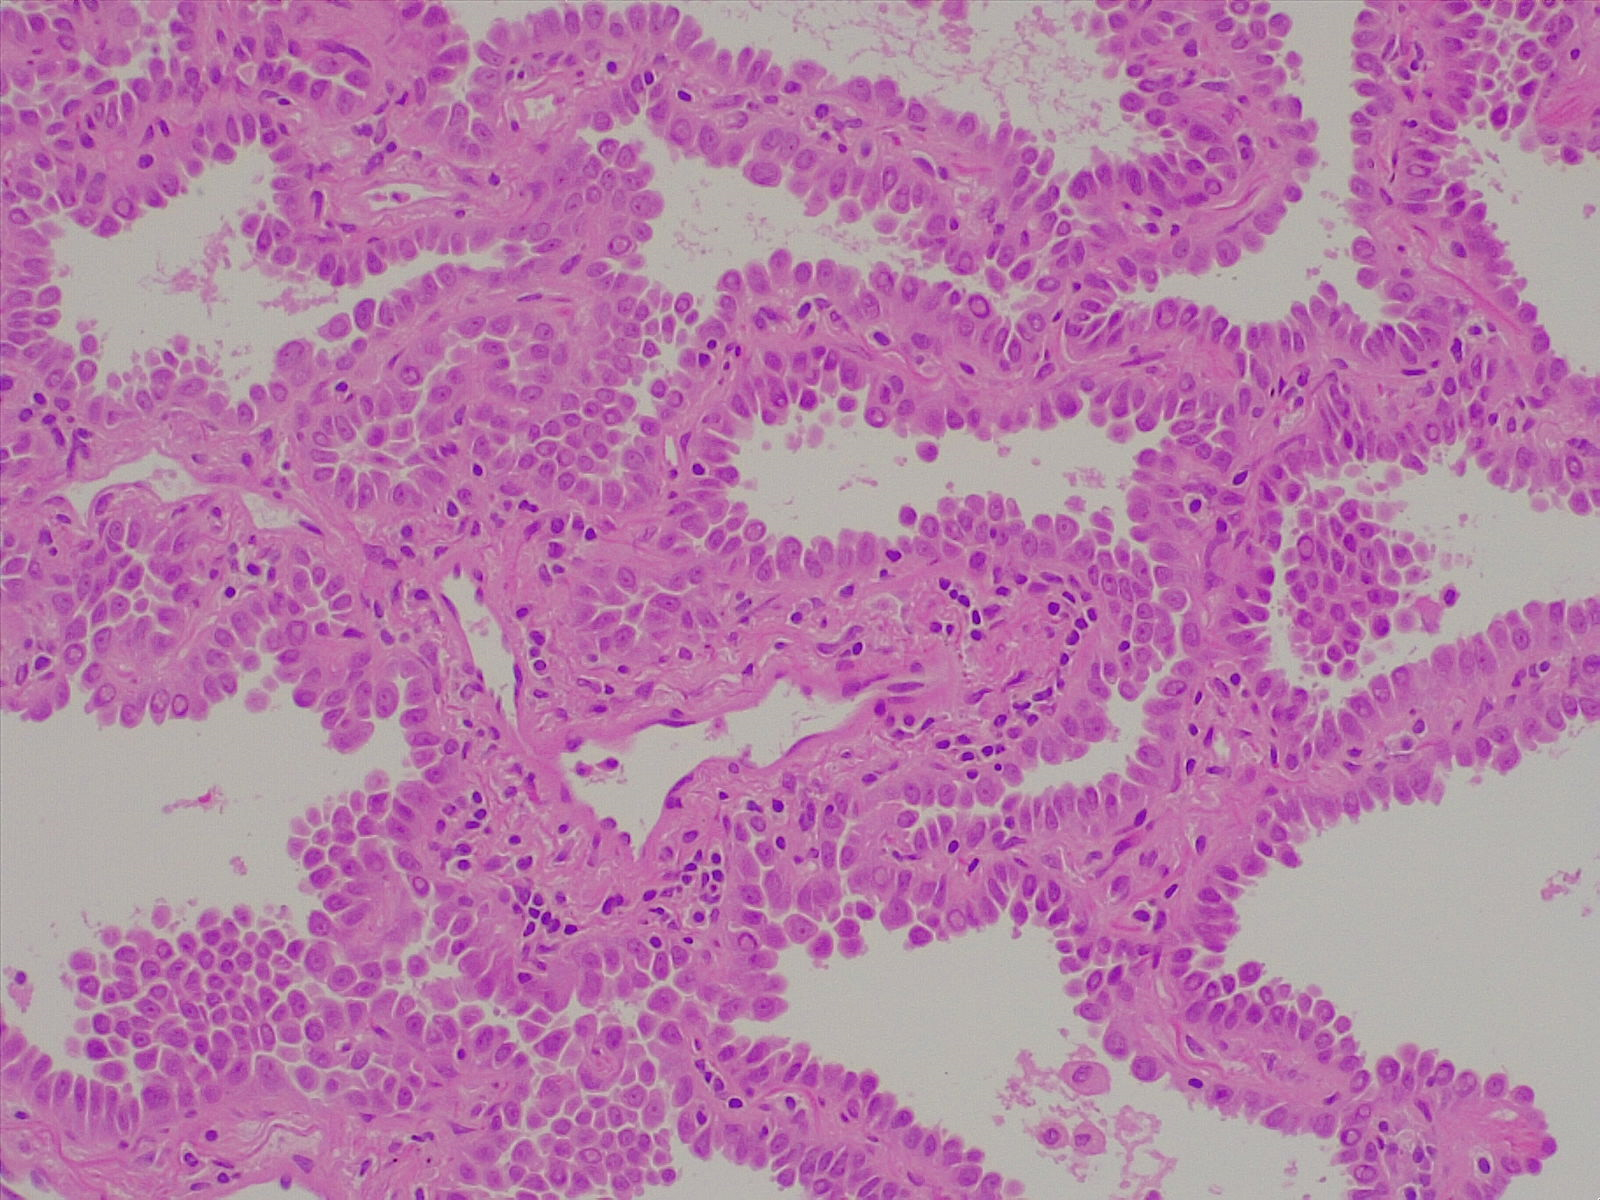
Label: lung adenocarcinoma, well differentiated